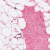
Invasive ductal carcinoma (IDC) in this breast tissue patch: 0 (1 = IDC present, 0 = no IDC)